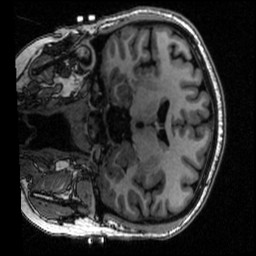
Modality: T1w
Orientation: coronal
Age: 22
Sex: female
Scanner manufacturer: siemens
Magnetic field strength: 3 T
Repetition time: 2.53 s
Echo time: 0.00126 s